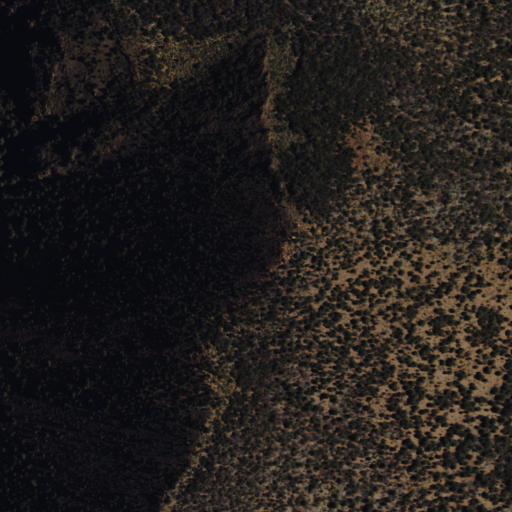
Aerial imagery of mountain in Nevada named Desert Creek Peak containing evergreen forest and shrub